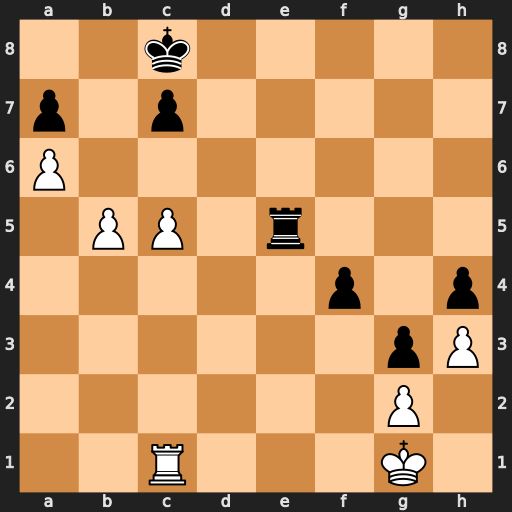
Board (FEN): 2k5/p1p5/P7/1PP1r3/5p1p/6pP/6P1/2R3K1
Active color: w
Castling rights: -
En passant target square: -
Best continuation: b6 Kb8 b7 Re6 Ra1